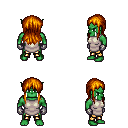
a pixel art fantasy rpg character, male body template, orc, green skin, white tunic, gold greaves, dark blonde unkempt hairstyle, metal gloves, four views (front, back, left, right), 2x2 character sprite sheet, small pixel art, hard edges, no anti-aliasing